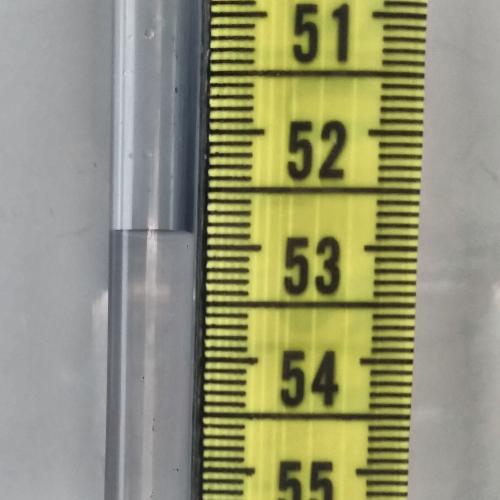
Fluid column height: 52.9 cm